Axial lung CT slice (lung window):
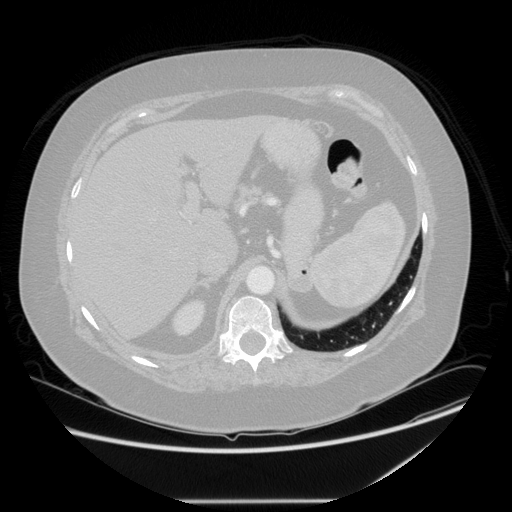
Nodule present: no